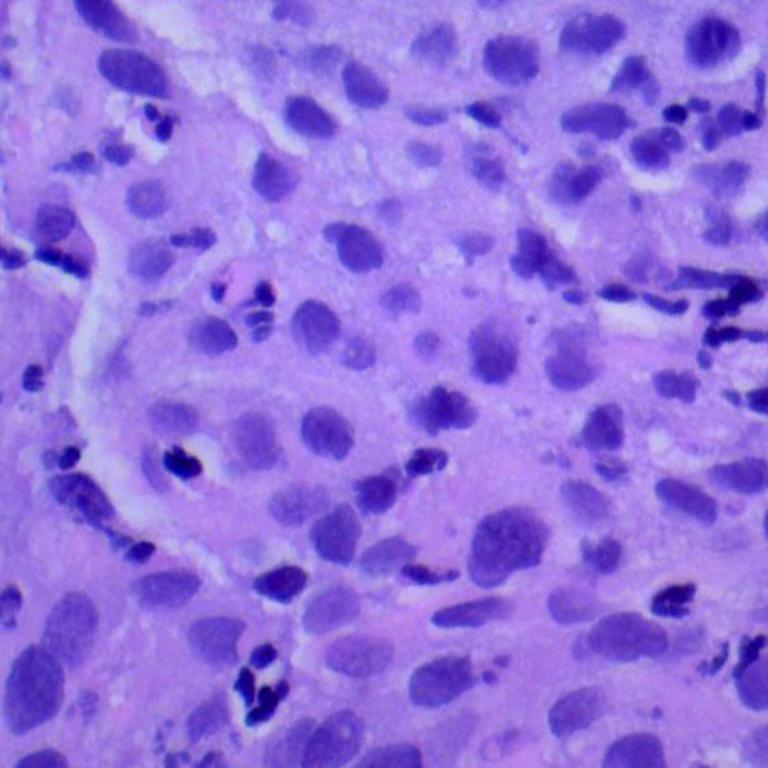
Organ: lung
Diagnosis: squamous carcinomas